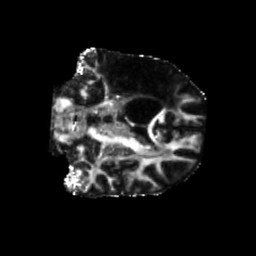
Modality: FA
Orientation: coronal
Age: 50
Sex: male
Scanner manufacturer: siemens
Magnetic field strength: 3 T
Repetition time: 5.25 s
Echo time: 0.08 s